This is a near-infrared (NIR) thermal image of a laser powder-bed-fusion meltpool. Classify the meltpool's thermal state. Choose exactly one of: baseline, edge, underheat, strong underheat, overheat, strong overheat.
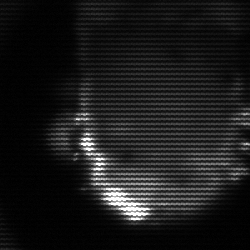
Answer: baseline